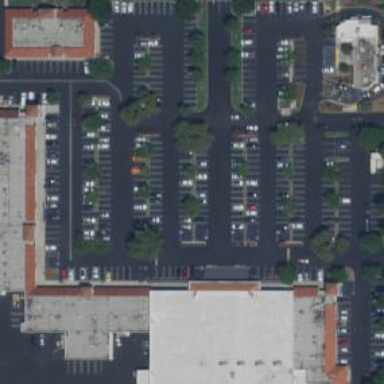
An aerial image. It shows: Parking area.